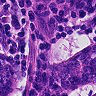
Metastatic tissue present: yes